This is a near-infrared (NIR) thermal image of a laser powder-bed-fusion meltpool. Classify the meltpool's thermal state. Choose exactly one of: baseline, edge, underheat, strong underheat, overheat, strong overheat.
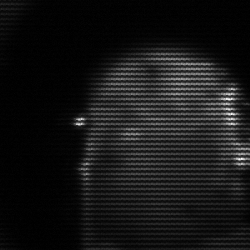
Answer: baseline